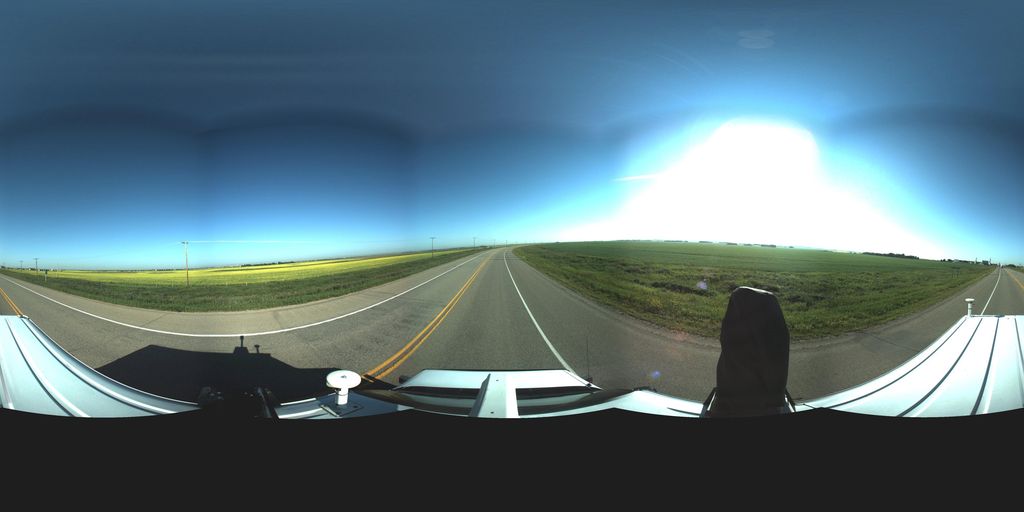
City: saskatoon